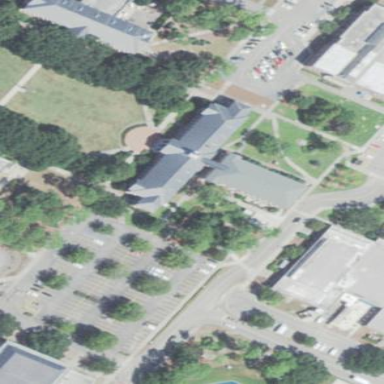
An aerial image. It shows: University building.